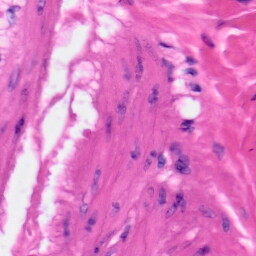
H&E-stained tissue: Skin